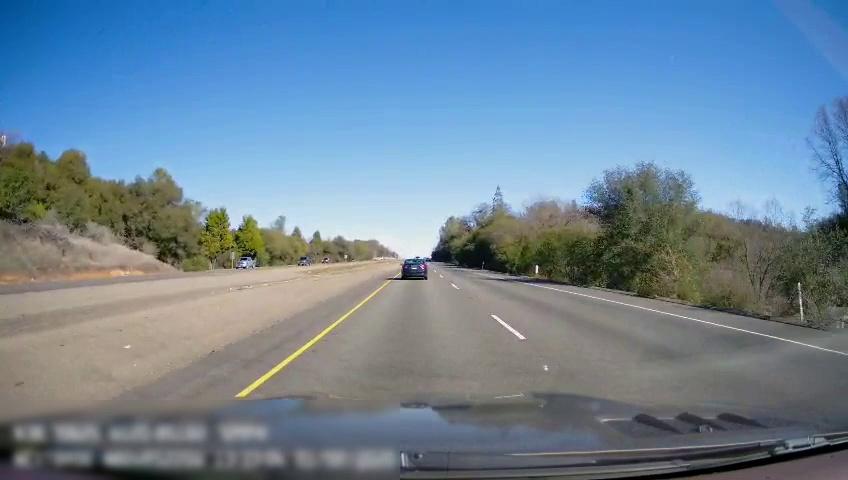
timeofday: Day
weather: Sunny
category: Drivable Space
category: Drivable Space
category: Vehicles | Truck
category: Vehicles | SUV
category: Vehicles | Car
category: Lanes | Current Lane
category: Lanes | Current Lane
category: Lanes | Alternate Lane